Interaction volume radius: 5 \u00c5
Interaction volume height: 20 \u00c5
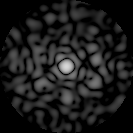
Disorder parameter: 0.8071